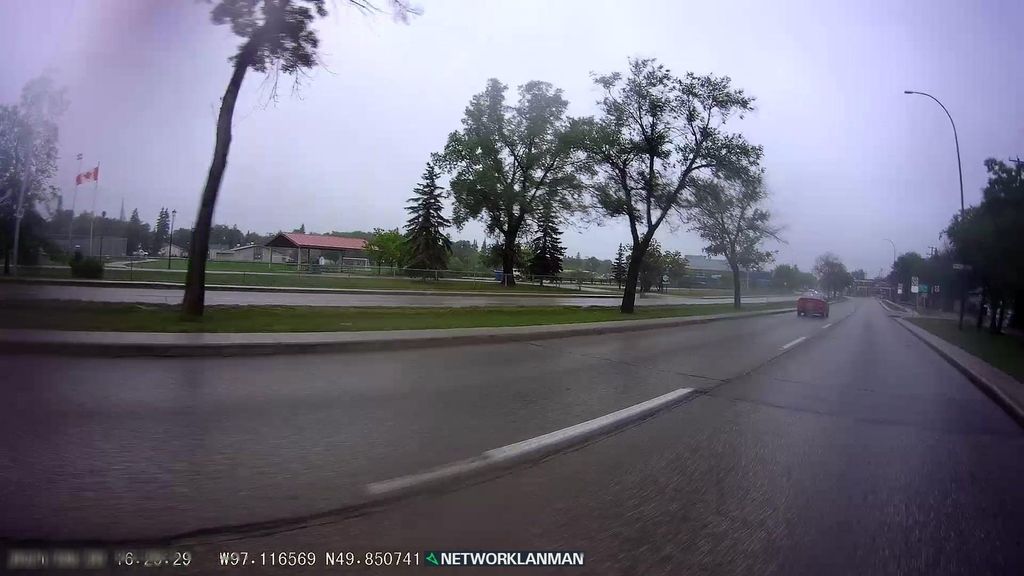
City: winnipeg